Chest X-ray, AP view. Patient: 62 years old, sex M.
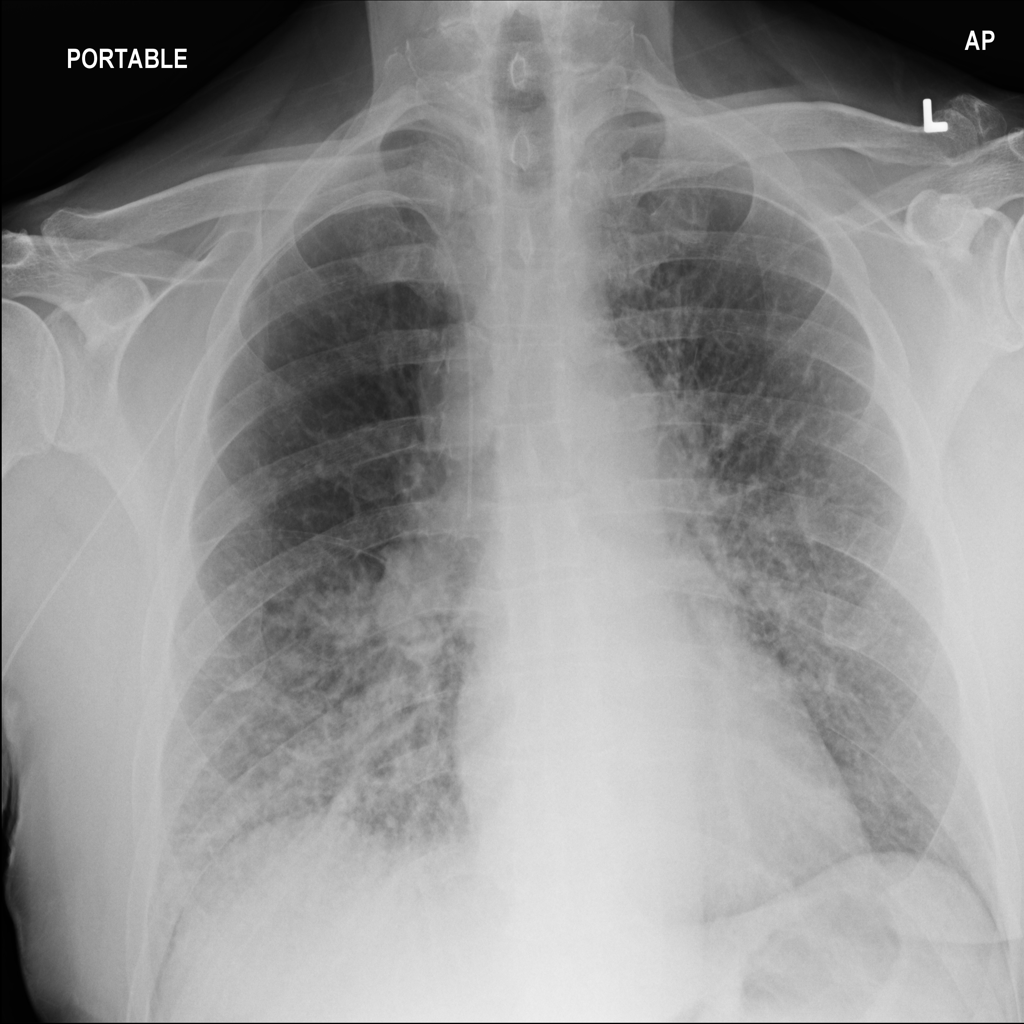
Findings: No Finding